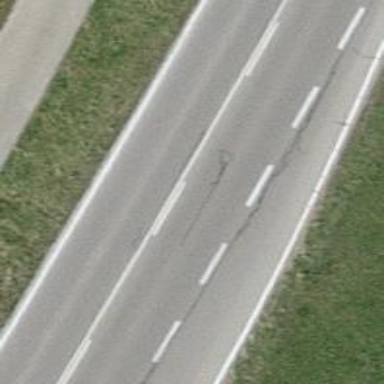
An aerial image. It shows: Primary road with asphalt surface.